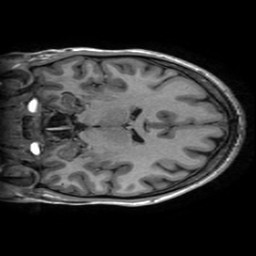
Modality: T1w
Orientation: coronal
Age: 30
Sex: female
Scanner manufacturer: ge
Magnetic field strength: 3 T
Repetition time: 0.00724 s
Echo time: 0.0027 s